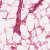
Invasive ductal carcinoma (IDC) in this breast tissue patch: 0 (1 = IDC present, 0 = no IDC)